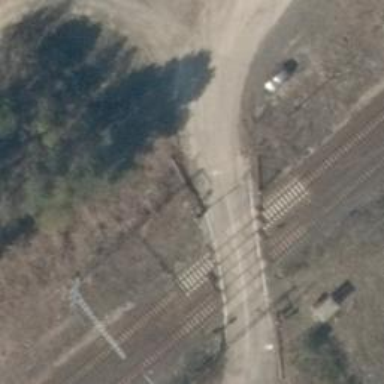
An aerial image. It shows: Railway level crossing.